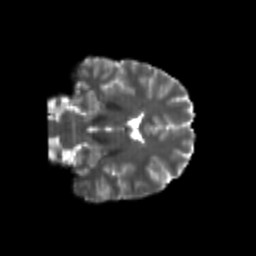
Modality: T2w
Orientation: coronal
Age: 21
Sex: female
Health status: healthy
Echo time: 0.074 s